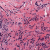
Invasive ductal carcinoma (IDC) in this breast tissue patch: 1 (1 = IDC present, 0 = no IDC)